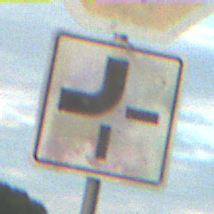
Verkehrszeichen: VerlaufVorfahrtsstrasse2
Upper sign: Stop
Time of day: SunriseSunset
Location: Outdoor (RoadRail)
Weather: PartlyCloudy
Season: NotSpecified
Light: Natural